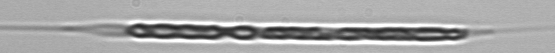
Label: Rhizosolenia